Interaction volume radius: 5 \u00c5
Interaction volume height: 35 \u00c5
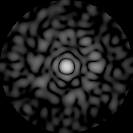
Disorder parameter: 0.8474